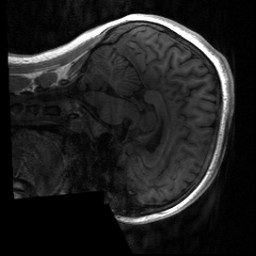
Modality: T1w
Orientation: sagittal
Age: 22
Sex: female
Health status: healthy
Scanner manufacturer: siemens
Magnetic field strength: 3 T
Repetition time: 2 s
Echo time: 0.00232 s